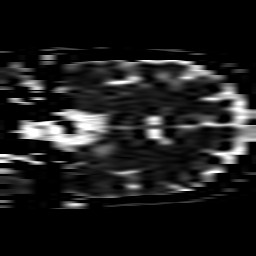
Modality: ADC
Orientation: coronal
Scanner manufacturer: philips
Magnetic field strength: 1.5 T
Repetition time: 2.865 s
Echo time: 0.06241 s